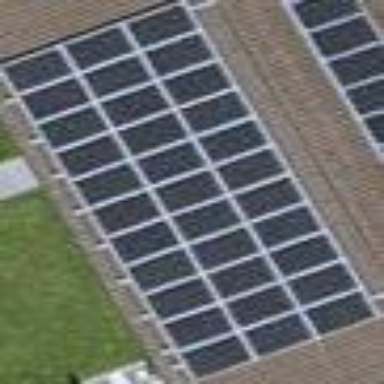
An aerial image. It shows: Solar power generator using photovoltaic panels.